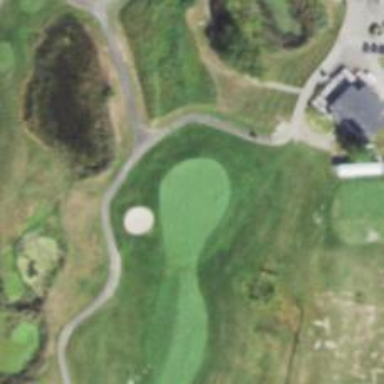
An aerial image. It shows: View of golf hole.